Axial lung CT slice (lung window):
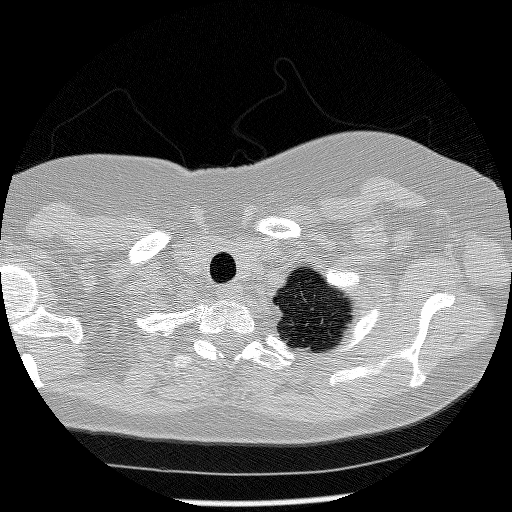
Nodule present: no